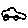
Label: car